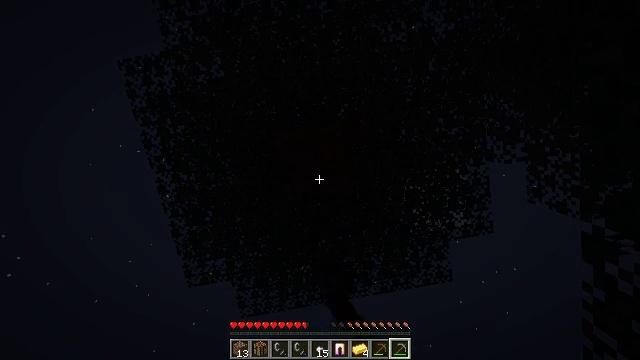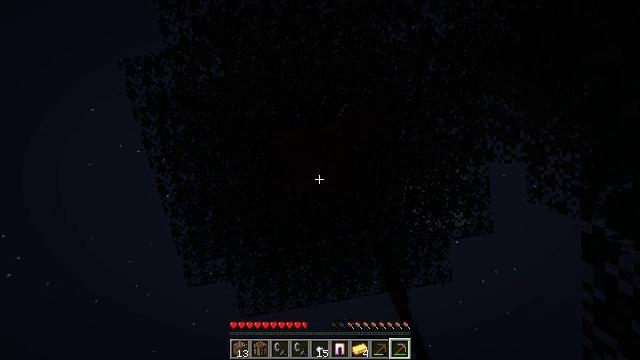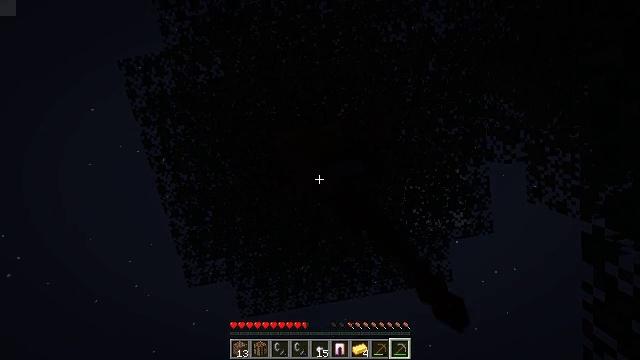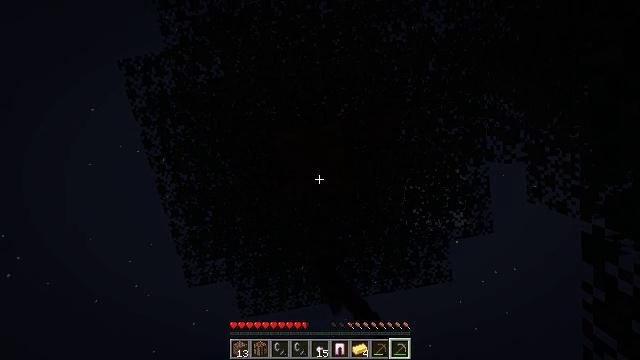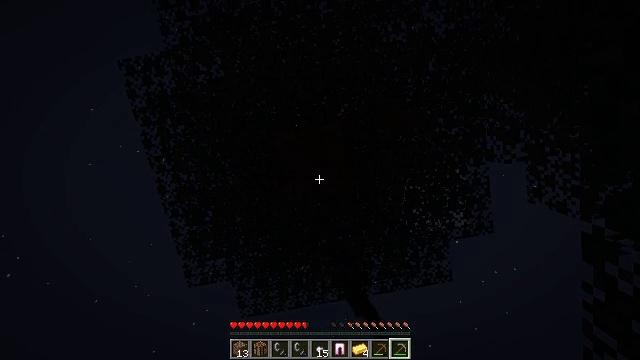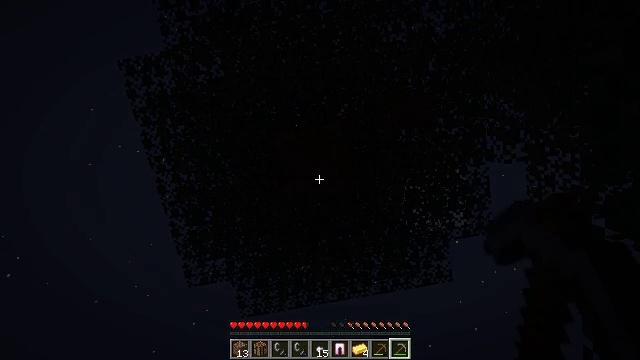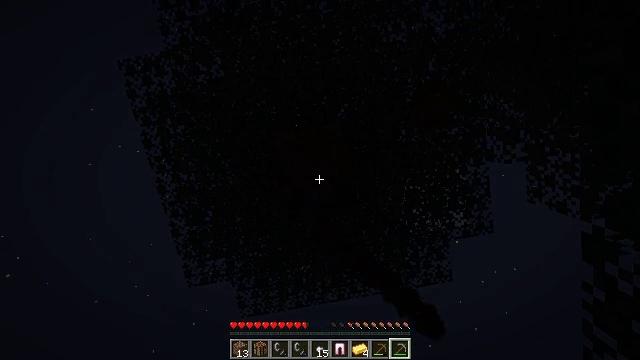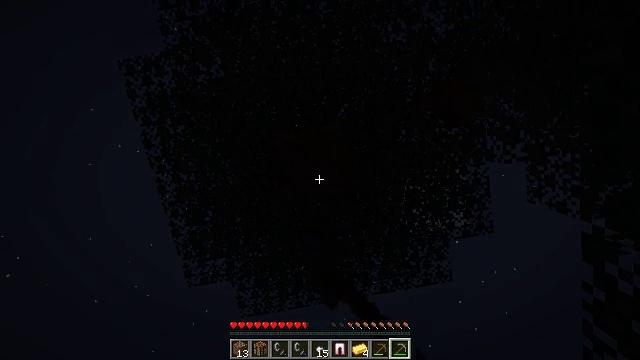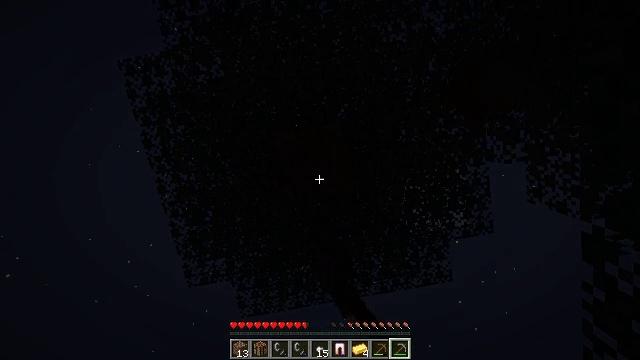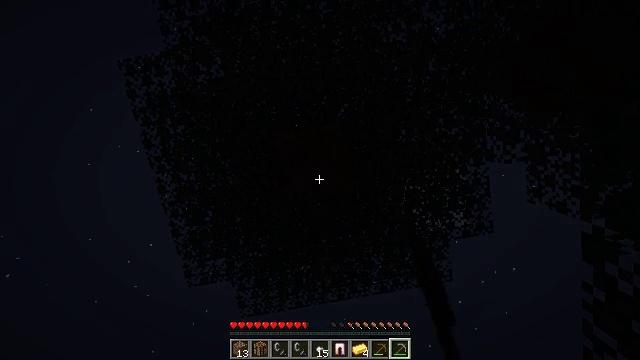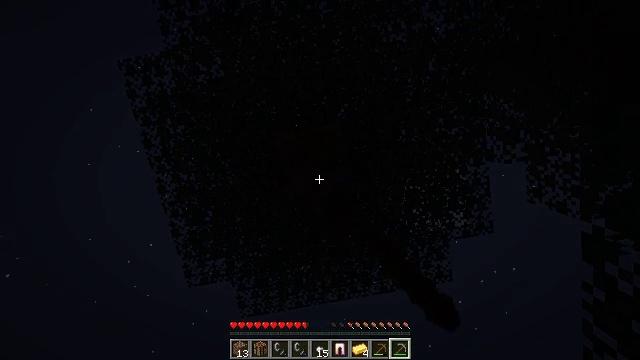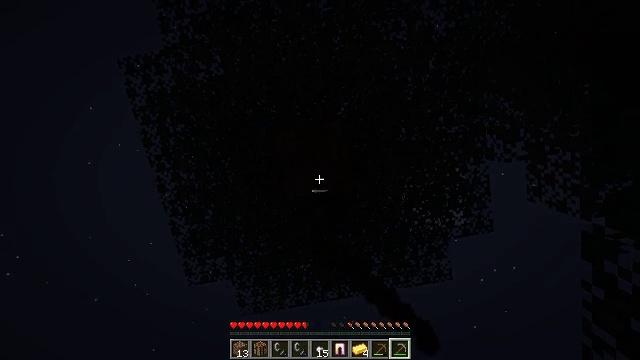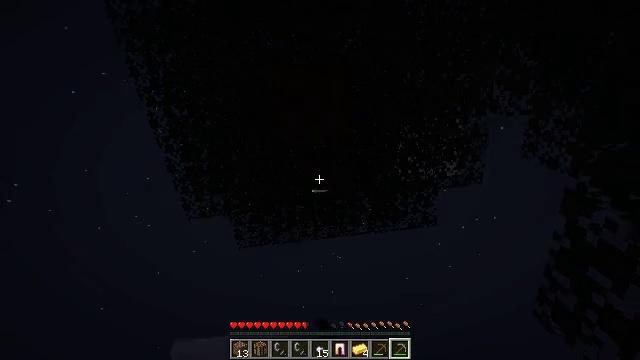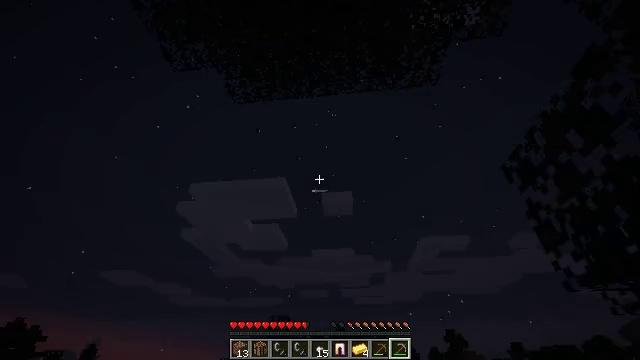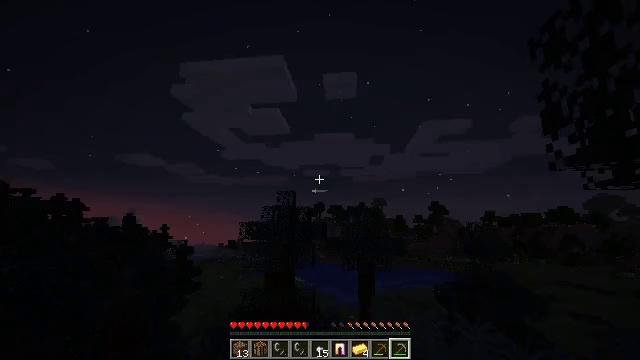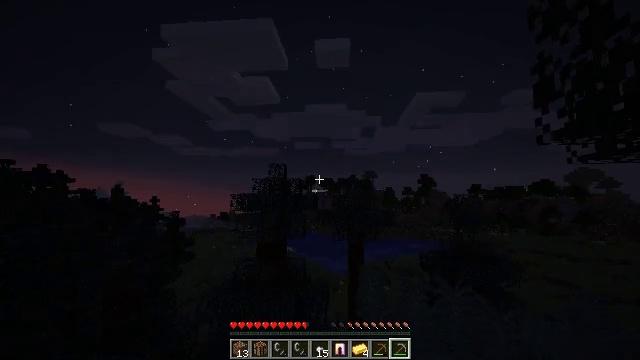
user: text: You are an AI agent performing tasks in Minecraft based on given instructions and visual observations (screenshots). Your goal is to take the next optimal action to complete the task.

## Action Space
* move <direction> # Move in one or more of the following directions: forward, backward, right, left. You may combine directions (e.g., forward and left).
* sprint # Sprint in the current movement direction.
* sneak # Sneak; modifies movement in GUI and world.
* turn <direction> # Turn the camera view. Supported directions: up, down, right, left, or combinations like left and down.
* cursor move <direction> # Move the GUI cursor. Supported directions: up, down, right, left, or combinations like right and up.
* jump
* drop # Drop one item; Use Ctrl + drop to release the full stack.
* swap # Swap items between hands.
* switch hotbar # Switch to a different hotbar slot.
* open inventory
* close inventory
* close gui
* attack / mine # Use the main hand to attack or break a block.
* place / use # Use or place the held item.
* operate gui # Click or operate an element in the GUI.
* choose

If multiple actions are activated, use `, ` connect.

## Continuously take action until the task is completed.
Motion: motion action
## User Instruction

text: Harvest the spruce log from a tree trunk.
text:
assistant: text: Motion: attack / mine
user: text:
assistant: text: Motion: attack / mine
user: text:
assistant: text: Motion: attack / mine
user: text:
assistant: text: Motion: attack / mine
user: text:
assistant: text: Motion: attack / mine
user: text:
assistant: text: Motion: attack / mine
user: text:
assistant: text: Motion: attack / mine
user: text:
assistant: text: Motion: attack / mine
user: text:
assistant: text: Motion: attack / mine
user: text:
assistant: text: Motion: attack / mine
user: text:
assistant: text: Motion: no_op
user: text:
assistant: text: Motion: turn right and down
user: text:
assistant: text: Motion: turn right and down
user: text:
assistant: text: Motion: turn down
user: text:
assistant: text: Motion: turn right and down
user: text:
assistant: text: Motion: no_op
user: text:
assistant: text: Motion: no_op
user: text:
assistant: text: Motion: no_op
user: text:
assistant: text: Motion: no_op
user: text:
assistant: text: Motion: turn down
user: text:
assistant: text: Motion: turn right and down
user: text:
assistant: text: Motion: turn right and down
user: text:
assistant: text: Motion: move back, turn left and down
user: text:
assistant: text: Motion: move back, turn down
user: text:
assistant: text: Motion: move back, turn right
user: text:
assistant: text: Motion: move back
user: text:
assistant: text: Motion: move back
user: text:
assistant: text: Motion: no_op
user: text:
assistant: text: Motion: no_op
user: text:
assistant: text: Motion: turn right and down